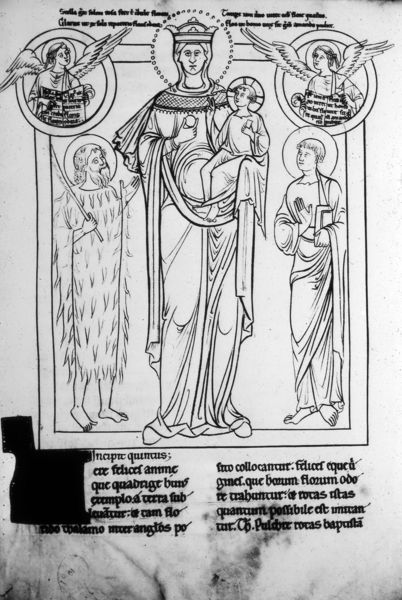
Titel: Speculum virginum; aus Zisterzienserkloster Igny in Frankreich
Institution: Berlin, Deutsche Staatsbibliothek
Schlagwörter: flügel, umhang, weiß, frau, kleid, schwarz, zeichnung, alt, bart, arm, bibel, falten, gesicht, johannes, bild, hände, gewand, mantel, kind, blatt, krone, kreis, engel, fell, apfel, schrift, papier, zwei, spalten, palmwedel, buch, barfuß, druck, radierung, stich, seite, illustration, text, buchseite, heiligenschein, christus, jesus, mittelalter, heilige, maria, madonna, anbetung, sohn, josef, latein, johannes der täufer, buchmalerei, evangelisten, evangeliar, muttergottes, buchmaler, buchmaleri, tierkleidung, kirchenbilder